三年级 · 算术
列坚式计算。
(1) $306 \div 3$
(2) $945 \div 5$
(3) $25 \times 24$
(4) $68 \times 79$
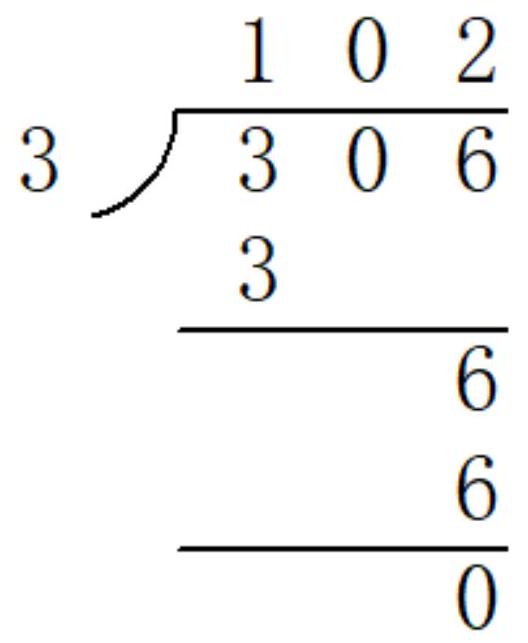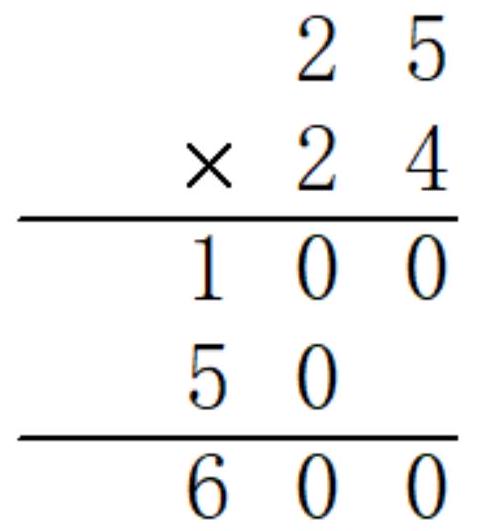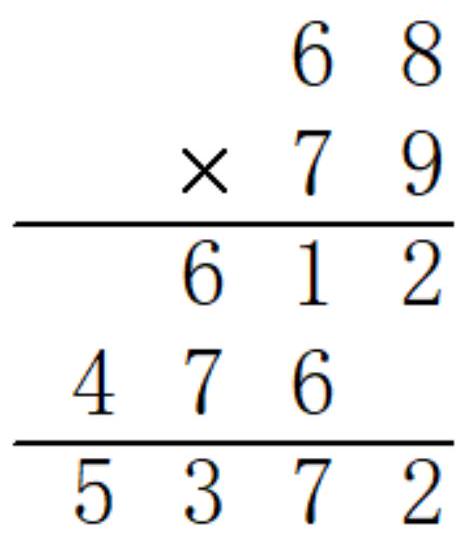
答案: 答案】 (1) $306 \div 3=102$

(2) $945 \div 5=189$

$5 \longdiv { 1 8 9 }$

\begin{tabular}{l}
5 \\
\hline 44
\end{tabular}

$\begin{array}{r}40 \\ \hline 45\end{array}$

\begin{tabular}{r}
45 \\
\hline 0
\end{tabular}

(3) $25 \times 24=600$

(4) $68 \times 79=5372$